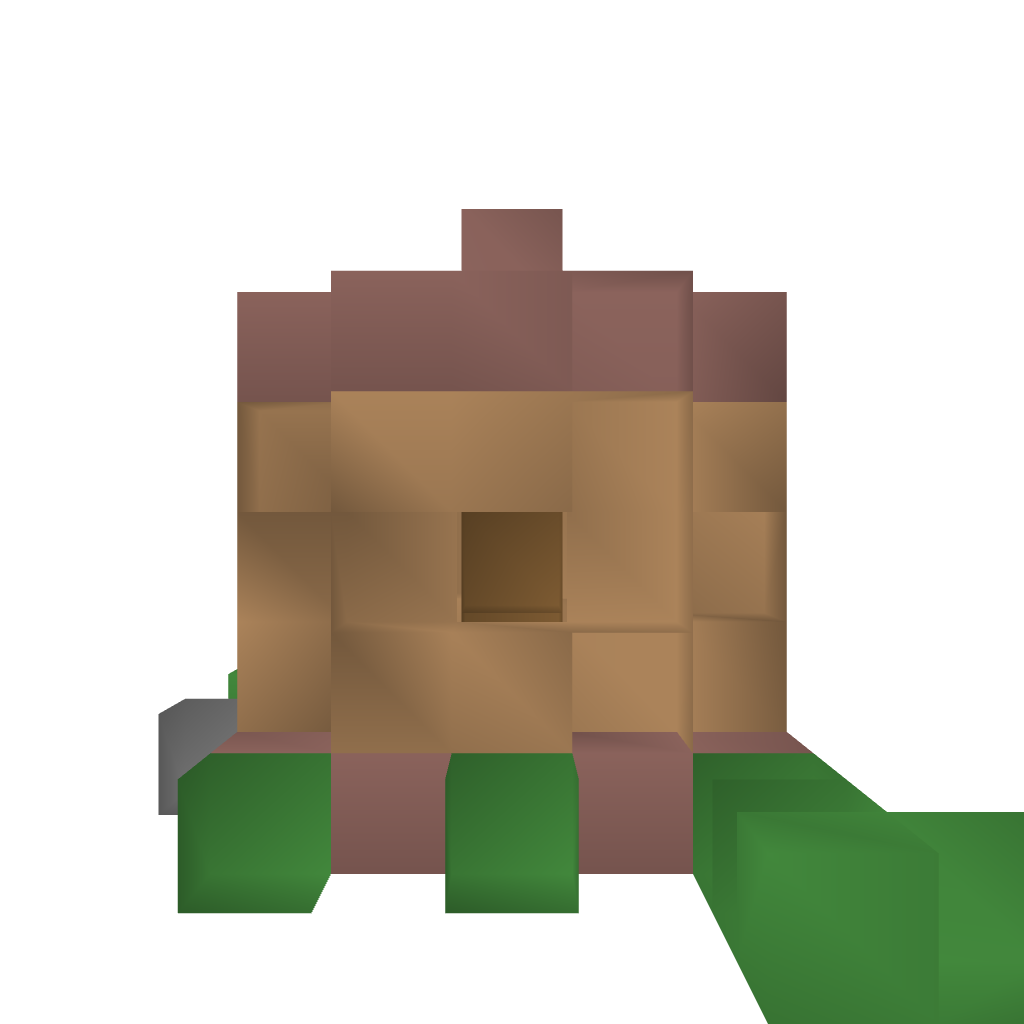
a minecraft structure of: The Dimensional Ripper bad low quality